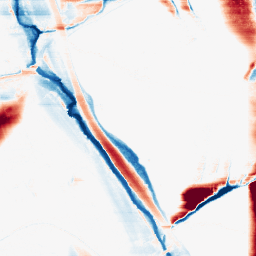
Category: morphological
Decomposition family: morphological_rect
Decomposition parameters: operation: average
width: 50
height: 3
Upsampling method: quartic
Upsampling parameters: scale: 4
Upsampling scale: 4